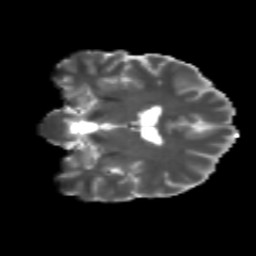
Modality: T2w
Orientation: coronal
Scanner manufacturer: siemens
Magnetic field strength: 3 T
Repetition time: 4.16 s
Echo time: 0.0806 s